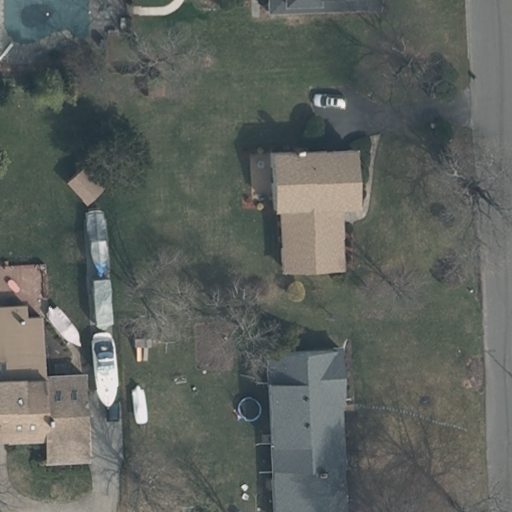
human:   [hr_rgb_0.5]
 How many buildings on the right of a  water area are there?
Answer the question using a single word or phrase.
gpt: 0

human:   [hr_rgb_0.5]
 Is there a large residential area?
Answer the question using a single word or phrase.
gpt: yes

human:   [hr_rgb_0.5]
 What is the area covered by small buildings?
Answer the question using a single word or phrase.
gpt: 82m2

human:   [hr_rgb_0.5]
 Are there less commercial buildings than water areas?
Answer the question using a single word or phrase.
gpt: no

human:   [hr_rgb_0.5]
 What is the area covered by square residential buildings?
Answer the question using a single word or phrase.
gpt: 0m2

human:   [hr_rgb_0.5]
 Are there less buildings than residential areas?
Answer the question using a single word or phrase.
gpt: no

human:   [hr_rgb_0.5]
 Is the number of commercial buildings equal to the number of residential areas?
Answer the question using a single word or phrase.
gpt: no

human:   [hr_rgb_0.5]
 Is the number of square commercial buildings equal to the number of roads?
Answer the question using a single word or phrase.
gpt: no

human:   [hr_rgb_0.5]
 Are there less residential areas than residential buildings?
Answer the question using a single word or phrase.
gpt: yes

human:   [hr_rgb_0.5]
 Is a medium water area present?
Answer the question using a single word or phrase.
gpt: no

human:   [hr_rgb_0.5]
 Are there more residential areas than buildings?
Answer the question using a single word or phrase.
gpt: no

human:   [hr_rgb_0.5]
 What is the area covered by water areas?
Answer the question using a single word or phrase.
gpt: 0m2

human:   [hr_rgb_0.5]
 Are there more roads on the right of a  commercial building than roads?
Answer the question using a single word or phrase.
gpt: no

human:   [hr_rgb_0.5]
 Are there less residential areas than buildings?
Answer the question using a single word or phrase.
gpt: yes

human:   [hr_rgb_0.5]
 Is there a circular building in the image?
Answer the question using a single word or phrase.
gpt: no

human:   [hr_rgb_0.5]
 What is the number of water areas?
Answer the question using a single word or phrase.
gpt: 0

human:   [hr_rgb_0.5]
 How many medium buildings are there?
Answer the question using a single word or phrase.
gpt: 3

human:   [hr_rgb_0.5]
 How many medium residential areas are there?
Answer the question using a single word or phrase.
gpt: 0

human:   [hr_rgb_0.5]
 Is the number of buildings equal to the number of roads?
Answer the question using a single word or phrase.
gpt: no

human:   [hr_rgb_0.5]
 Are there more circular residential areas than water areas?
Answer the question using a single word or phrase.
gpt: no

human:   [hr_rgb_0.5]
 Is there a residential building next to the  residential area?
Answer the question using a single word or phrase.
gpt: yes

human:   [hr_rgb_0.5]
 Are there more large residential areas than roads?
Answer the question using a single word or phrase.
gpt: no

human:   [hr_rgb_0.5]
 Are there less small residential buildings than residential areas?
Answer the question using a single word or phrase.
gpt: no

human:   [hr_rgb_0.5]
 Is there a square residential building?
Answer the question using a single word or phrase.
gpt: no

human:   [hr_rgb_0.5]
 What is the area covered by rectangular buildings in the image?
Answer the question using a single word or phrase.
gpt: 82m2

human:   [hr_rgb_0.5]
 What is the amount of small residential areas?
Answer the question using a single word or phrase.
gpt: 0

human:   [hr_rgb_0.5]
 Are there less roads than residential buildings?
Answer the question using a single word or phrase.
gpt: yes

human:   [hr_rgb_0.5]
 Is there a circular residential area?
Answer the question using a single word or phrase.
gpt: no

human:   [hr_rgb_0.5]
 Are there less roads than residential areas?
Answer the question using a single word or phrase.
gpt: no

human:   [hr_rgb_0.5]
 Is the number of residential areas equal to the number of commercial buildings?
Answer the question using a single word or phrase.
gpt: no

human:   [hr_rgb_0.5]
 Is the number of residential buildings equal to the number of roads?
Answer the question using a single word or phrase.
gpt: no

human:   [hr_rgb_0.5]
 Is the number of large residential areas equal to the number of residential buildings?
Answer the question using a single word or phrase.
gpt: no

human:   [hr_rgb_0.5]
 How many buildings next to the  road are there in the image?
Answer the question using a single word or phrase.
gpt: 4

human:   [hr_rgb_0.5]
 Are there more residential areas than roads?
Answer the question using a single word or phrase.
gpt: no

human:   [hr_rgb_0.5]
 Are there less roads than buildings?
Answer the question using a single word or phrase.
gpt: yes

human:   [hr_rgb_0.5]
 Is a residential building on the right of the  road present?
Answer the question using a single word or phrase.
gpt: no